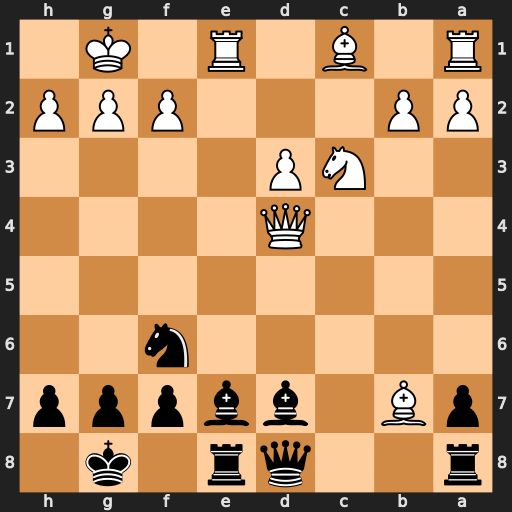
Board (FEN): r2qr1k1/pB1bbppp/5n2/8/3Q4/2NP4/PP3PPP/R1B1R1K1
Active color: b
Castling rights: -
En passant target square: -
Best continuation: Bc5 Rxe8+ Qxe8